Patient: sex M, age 68
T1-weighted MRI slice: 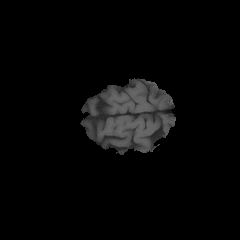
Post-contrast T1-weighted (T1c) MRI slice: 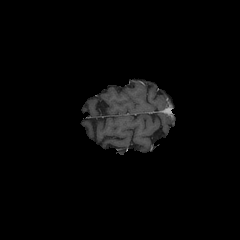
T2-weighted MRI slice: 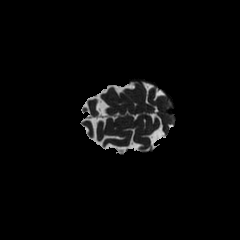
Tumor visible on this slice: no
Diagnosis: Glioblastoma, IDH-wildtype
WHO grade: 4